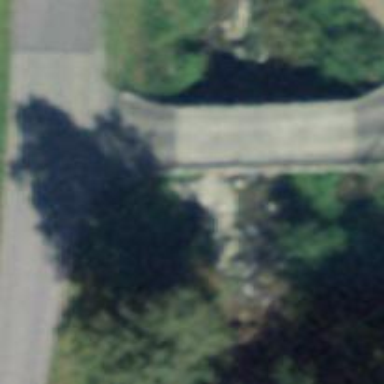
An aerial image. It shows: Service road that includes bridge.